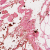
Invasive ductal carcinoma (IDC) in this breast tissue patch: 0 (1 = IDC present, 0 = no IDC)